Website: macys
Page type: billing-address
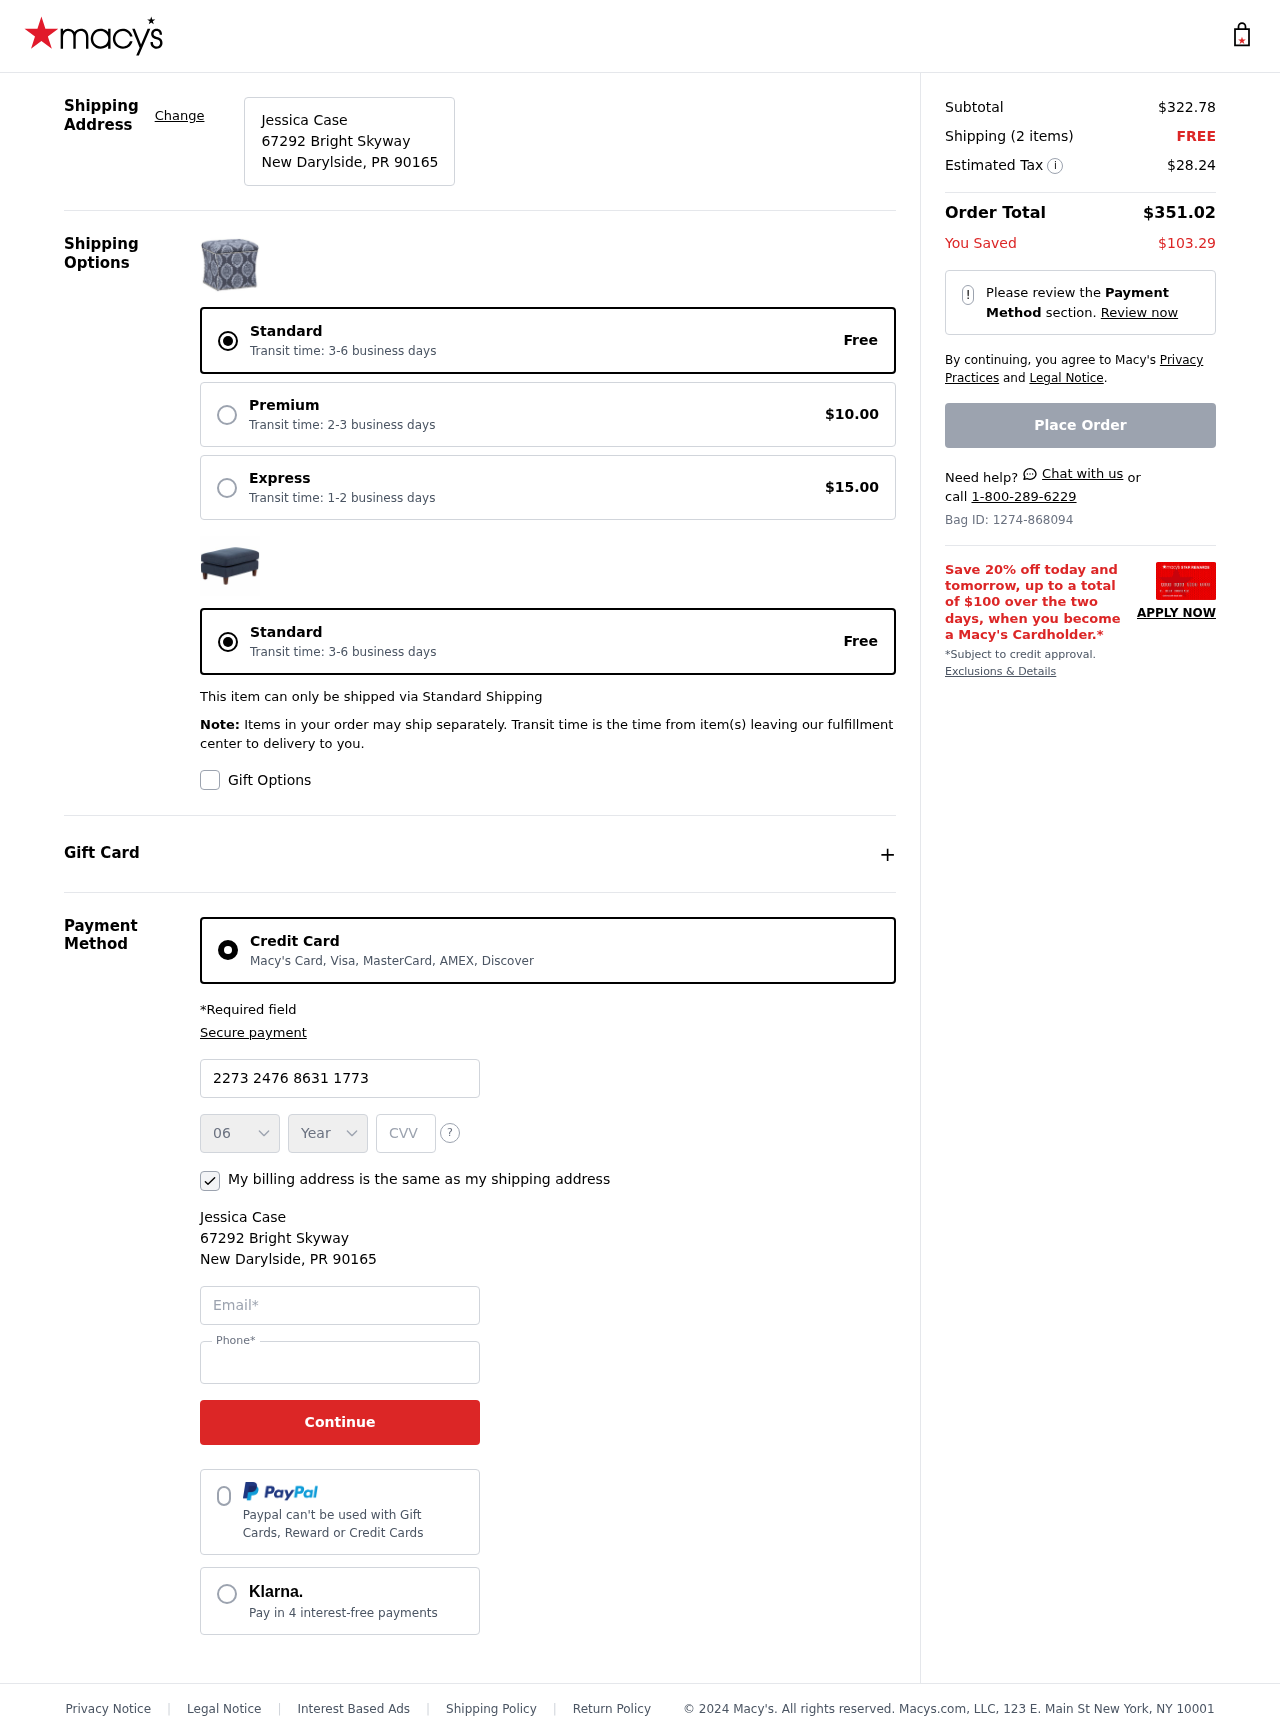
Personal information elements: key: PII_CARD_CVV
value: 420
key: PII_CARD_EXPIRY_MONTH
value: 06
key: PII_CARD_EXPIRY_YEAR
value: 27
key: PII_CARD_NUMBER
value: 2273 2476 8631 1773
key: PII_CITY_STATE_ZIP
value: New Darylside, PR 90165
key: PII_EMAIL
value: jcase@gmail.com
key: PII_FULLNAME
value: Jessica Case
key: PII_PHONE
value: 5472588663
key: PII_STREET
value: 67292 Bright Skyway
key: PII_FULLNAME2
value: Jessica Case
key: PII_CITY
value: New Darylside
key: PII_STATE
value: PR
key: PII_STATE_ABBR
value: PR
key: PII_POSTCODE
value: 90165
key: PII_POSTCODE_FULL
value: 90165
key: PII_CITY_STATE
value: New Darylside, PR
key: PII_POSTCODE_NUMERIC
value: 90165
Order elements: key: ORDER_SUBTOTAL
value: $322.78
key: ORDER_NUM_ITEMS
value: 2
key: ORDER_SHIPPING_COST
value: FREE
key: ORDER_TAX
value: $28.24
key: ORDER_TOTAL
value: $351.02
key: ORDER_SAVINGS
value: $103.29
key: ORDER_ID
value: Bag ID: 1274-868094